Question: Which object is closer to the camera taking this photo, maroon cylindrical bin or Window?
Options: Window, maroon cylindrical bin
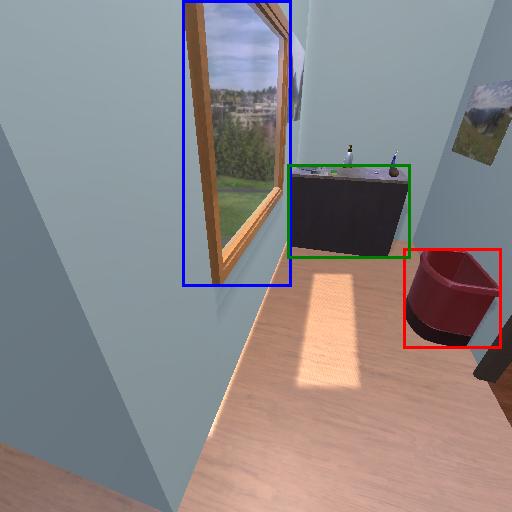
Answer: Window